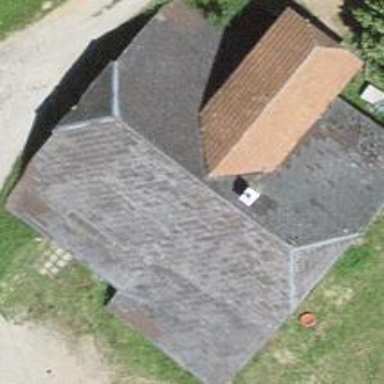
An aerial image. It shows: Farm building.